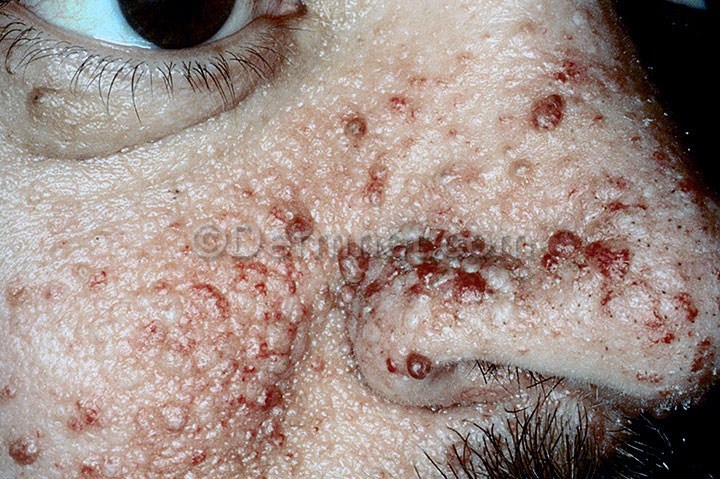
Disease: Systemic Disease